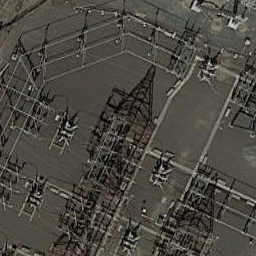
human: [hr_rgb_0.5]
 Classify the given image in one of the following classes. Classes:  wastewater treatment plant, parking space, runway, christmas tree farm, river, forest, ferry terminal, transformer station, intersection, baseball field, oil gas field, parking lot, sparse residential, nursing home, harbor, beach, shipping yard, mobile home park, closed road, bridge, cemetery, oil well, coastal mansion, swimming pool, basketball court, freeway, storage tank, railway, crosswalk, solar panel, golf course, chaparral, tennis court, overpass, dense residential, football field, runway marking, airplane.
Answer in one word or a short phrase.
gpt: transformer station